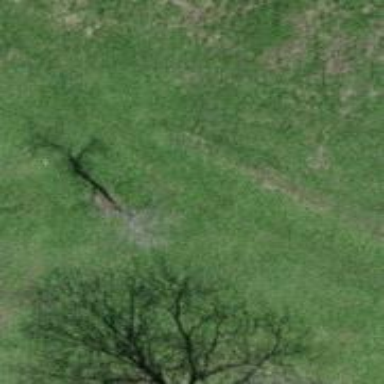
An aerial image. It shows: Grass track with grade3 surface.